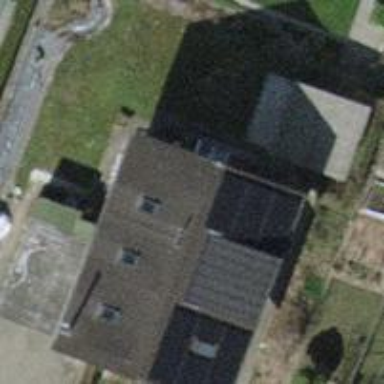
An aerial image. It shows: Detached building.